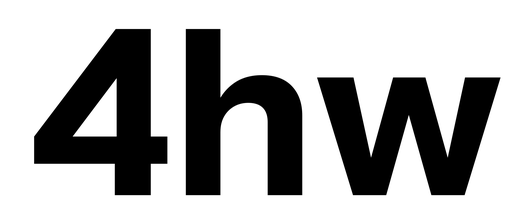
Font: InstrumentSans_Bold